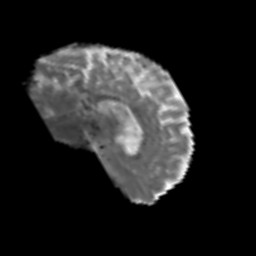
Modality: MD
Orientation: sagittal
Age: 50
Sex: male
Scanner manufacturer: siemens
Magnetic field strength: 3 T
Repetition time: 6.1 s
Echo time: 0.101 s